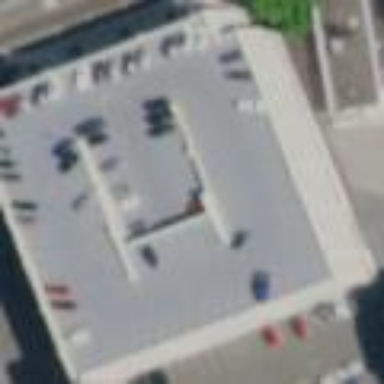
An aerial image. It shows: Multi-storey parking building.